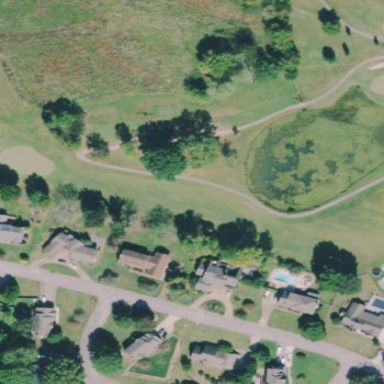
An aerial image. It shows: Grassy area designated as golf fairway.